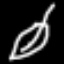
Label: leaf